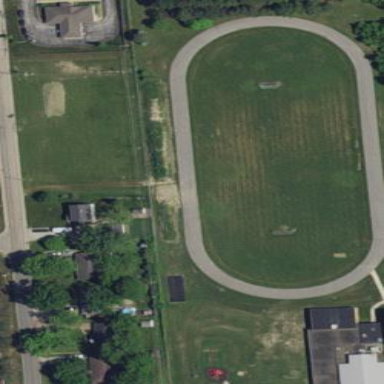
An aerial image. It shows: Track on leisure land with track surface.